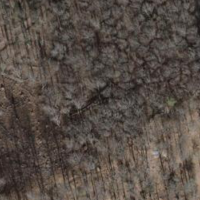
EUNIS habitat code: 41
Species observed at this site:
Cardamine heptaphylla
Daphne laureola